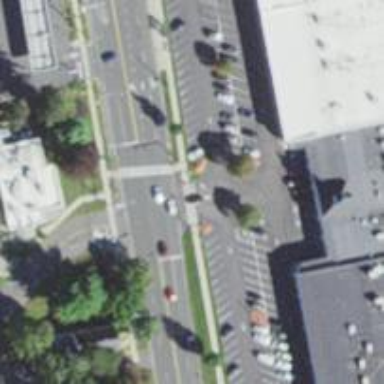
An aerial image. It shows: Footway with asphalt surface and crossing.